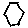
Label: hexagon